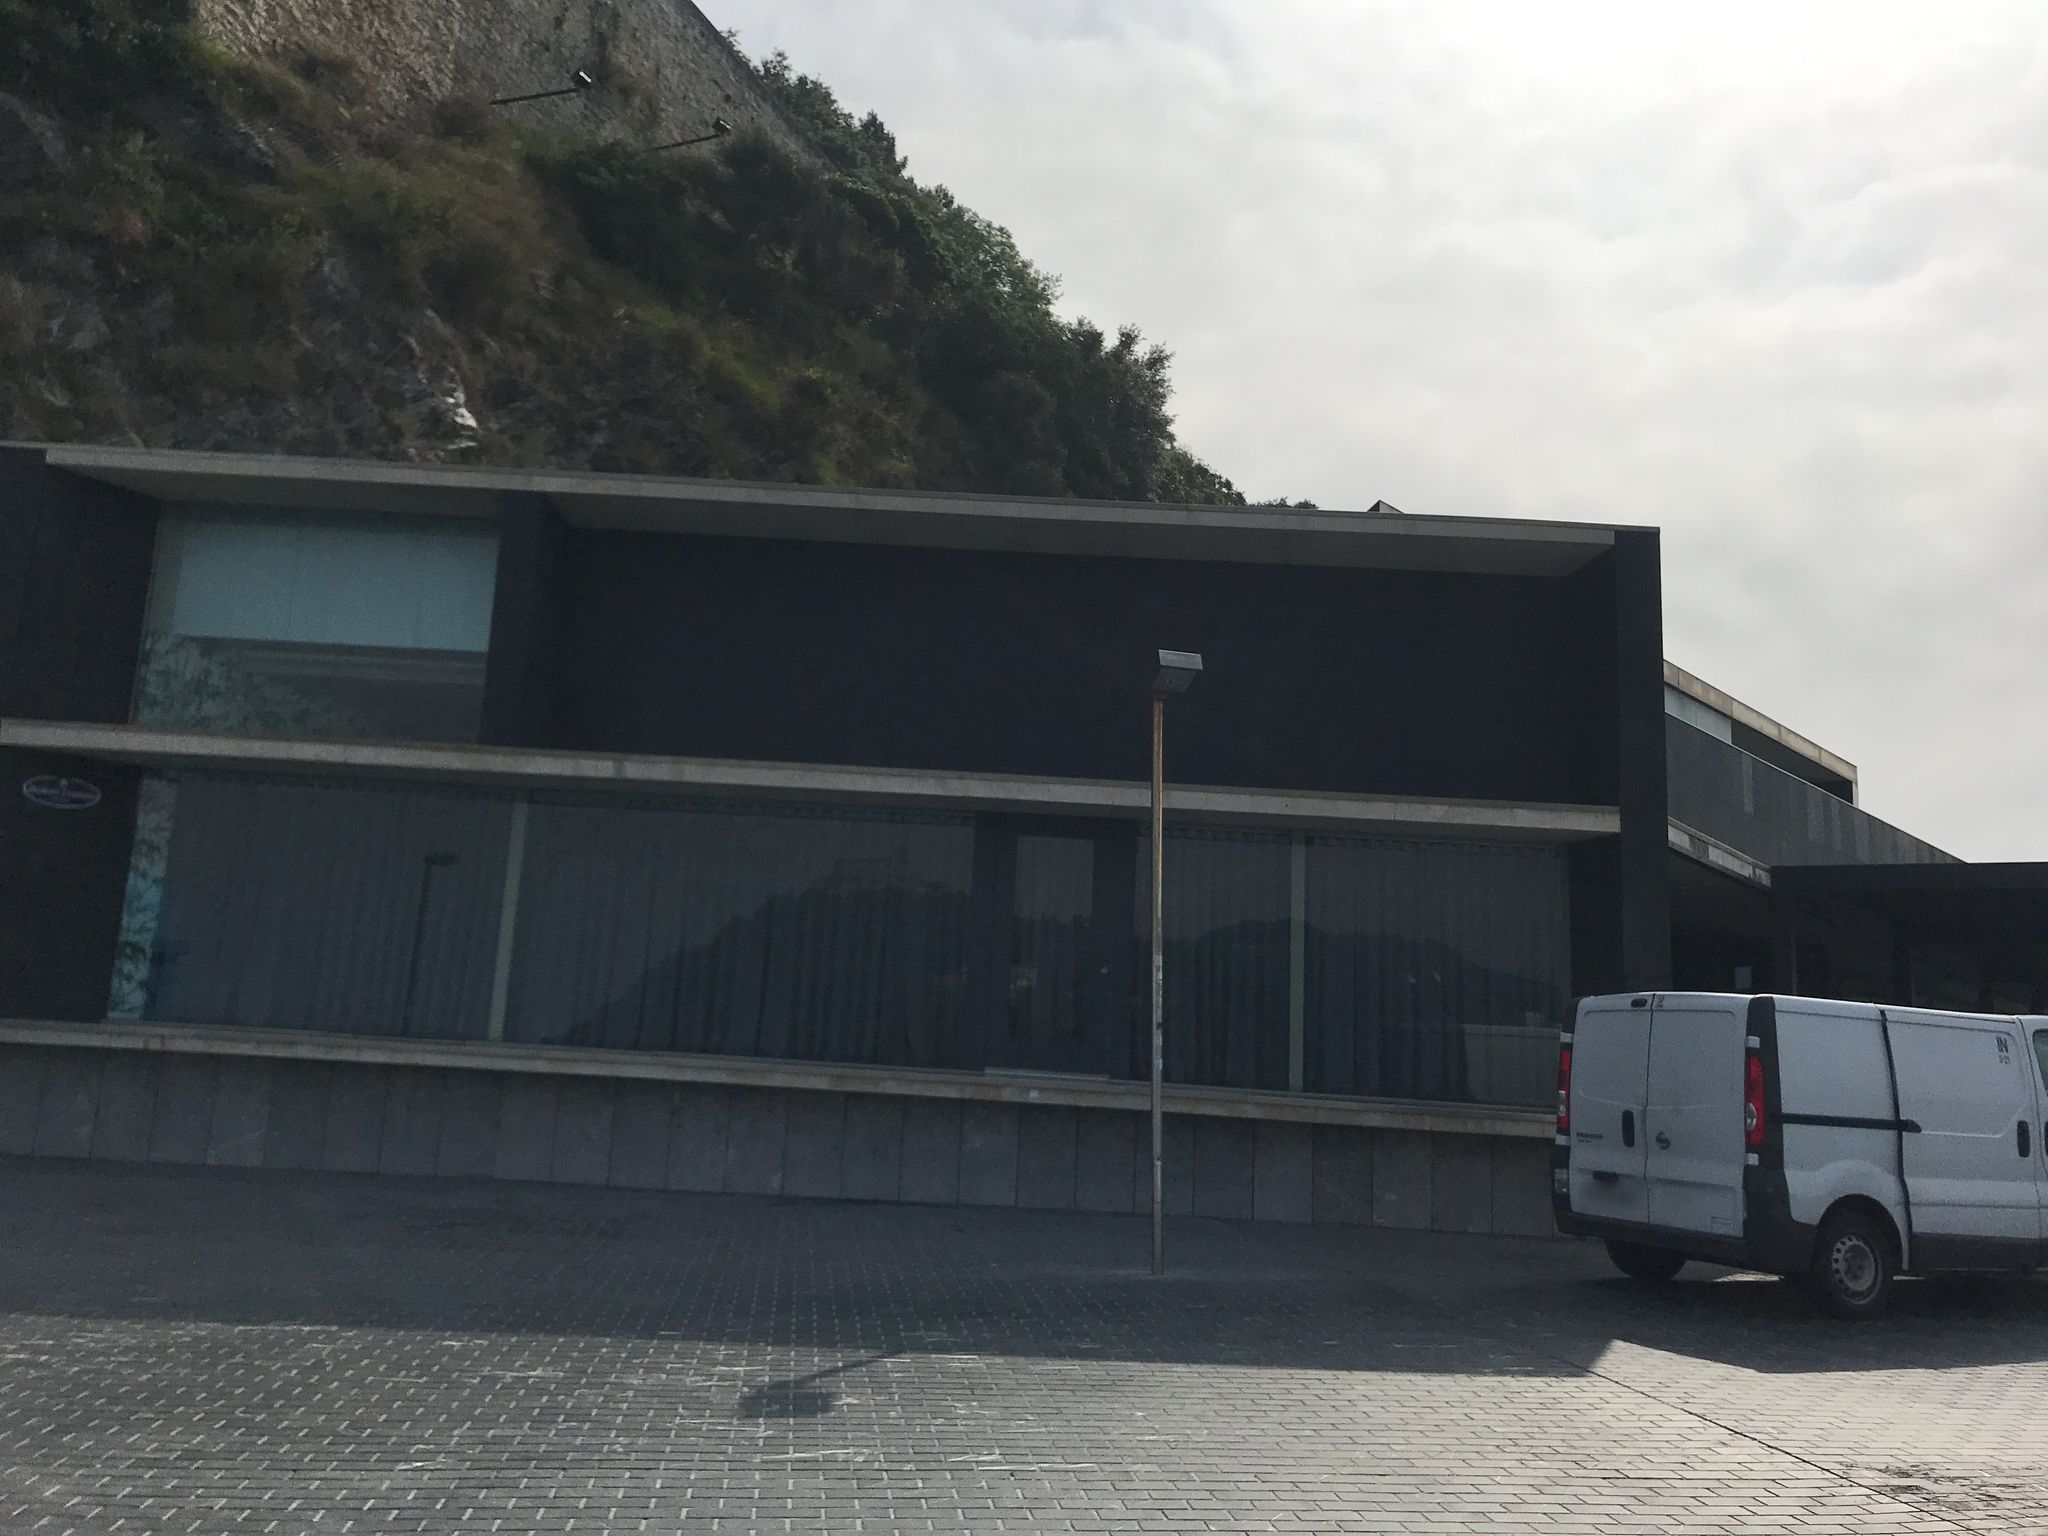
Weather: clear
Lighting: day
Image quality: good
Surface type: walking surface
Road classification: footway, elevator
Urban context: urban centre
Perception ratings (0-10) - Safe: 2.42, Lively: 1.23, Beautiful: 8.73, Boring: 9.41, Depressing: 8.73, Wealthy: 1.82